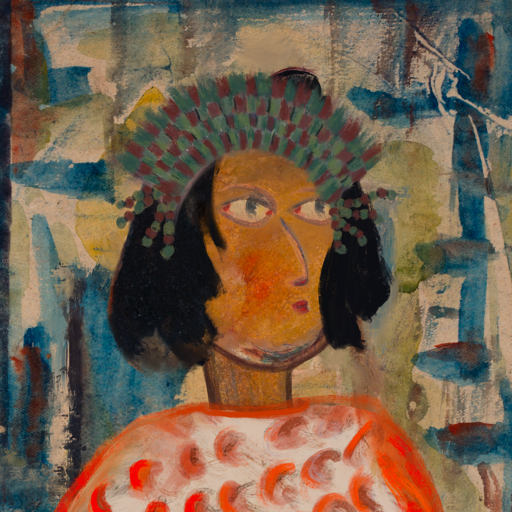
Background: Orphan, Head And Neck Side: Pipe, Face Side: GypsyMother, Bust: Rupkatha, Hair Side: Mosgoul, Head Accessory: After_Raid_Crown, Second Necklace: Blank, Necklace: Blank, Baby: Blank